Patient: sex F, age 73
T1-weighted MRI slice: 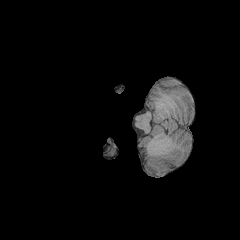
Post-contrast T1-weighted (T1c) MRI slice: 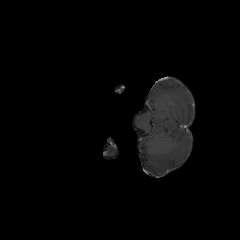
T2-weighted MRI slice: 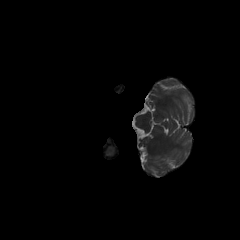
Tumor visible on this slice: no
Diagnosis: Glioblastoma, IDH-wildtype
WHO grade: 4